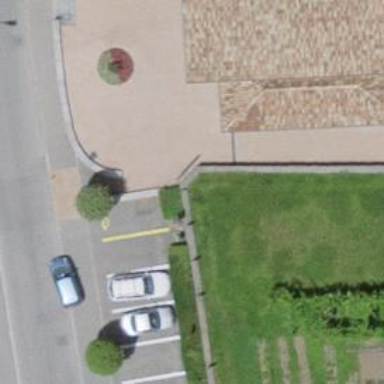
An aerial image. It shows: Charging station.